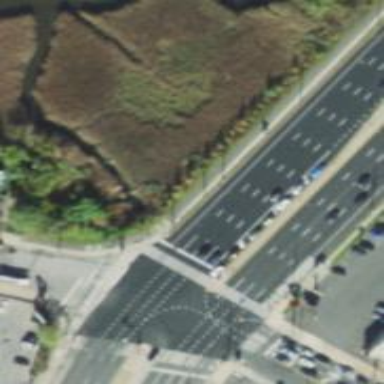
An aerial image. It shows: Crossing on asphalt cycleway.